Question: Count the number of objects in the diagram.
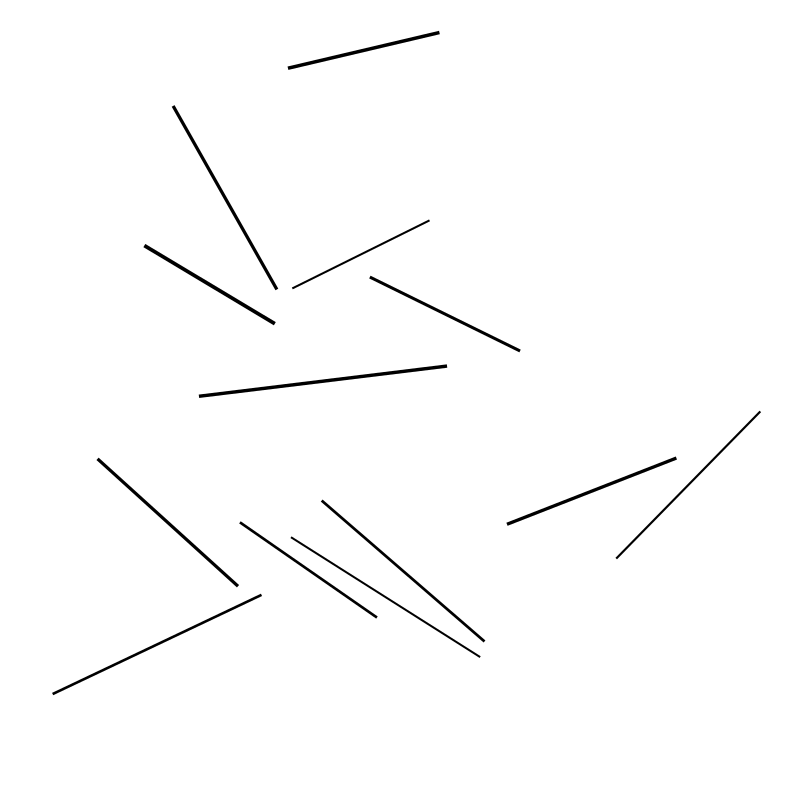
Answer: 13